Field crop: maize
Growth stage: 1
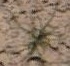
Species: salsola